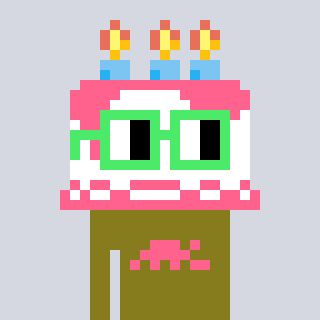
a pixel art character with square light green glasses, a cake-shaped head and a gunk-colored body on a cool background